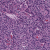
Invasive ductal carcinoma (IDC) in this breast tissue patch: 1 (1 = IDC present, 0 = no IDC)